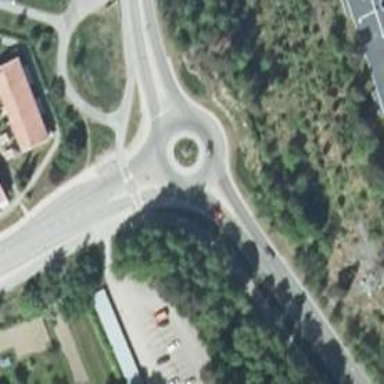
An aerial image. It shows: Tertiary road with asphalt surface leading to roundabout.